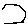
Label: hexagon